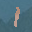
Label: 1